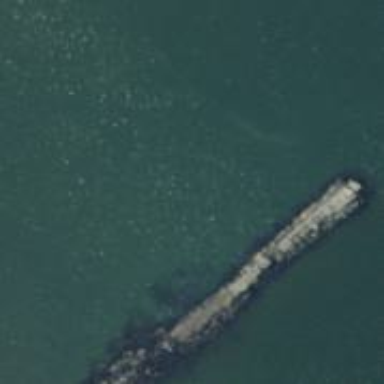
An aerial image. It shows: Breakwater structure.